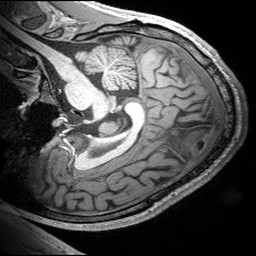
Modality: T1w
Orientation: sagittal
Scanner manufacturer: siemens
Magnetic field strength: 3 T
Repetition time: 2.53 s
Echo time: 0.00299 s